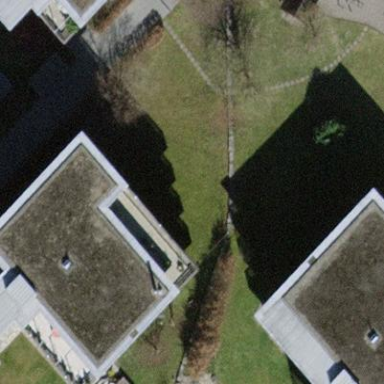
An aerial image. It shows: Flat roofed building.